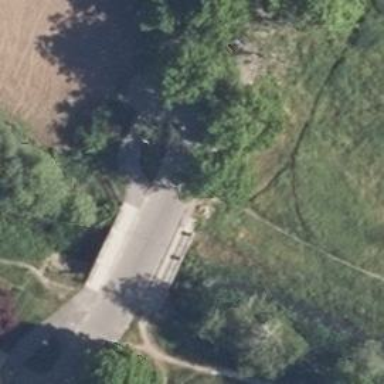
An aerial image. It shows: Residential road with asphalt surface that features bridge.